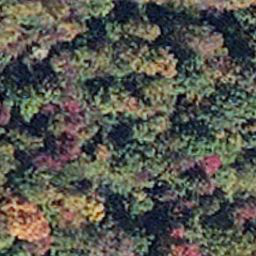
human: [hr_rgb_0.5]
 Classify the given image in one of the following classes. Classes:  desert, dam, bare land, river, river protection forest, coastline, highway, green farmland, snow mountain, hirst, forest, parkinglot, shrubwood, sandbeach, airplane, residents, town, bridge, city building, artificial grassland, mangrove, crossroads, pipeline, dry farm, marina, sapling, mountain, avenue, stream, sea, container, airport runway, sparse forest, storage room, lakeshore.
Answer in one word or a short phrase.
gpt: mangrove